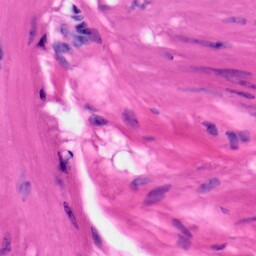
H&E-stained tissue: Skin